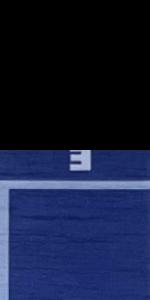
Label: Empty